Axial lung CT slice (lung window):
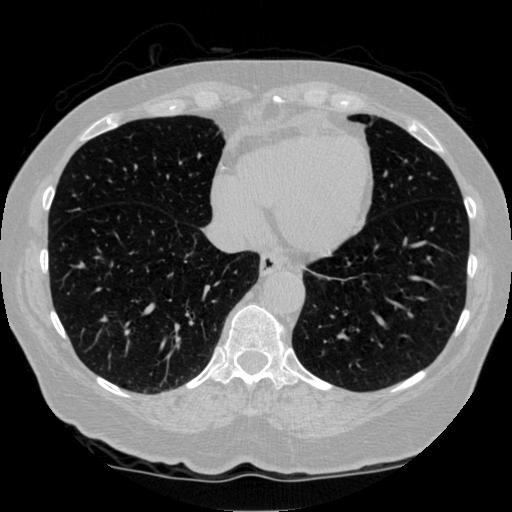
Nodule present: no